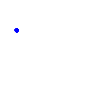
Particle: pion